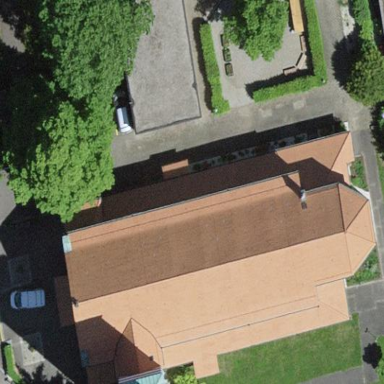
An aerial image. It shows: Building that is place of worship.